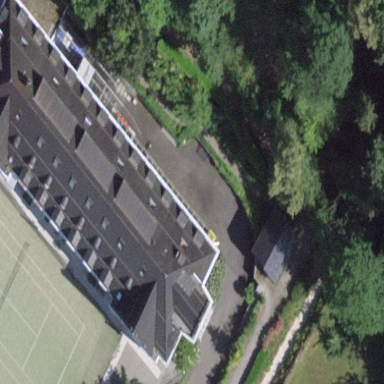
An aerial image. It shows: Part of building.